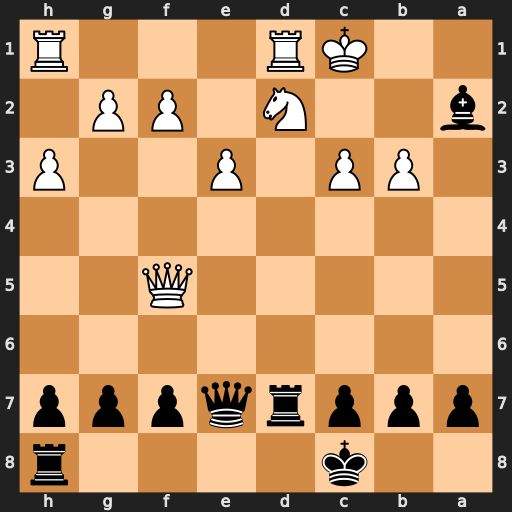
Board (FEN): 2k4r/ppprqppp/8/5Q2/8/1PP1P2P/b2N1PP1/2KR3R
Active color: b
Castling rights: -
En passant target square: -
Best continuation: Qa3+ Kc2 Rd8